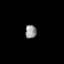
Tissue: prostate
Cell type: Myeloid cells
Senescence score: 0.3017
Nuclear area (px): 145
Mean DAPI intensity: 149.055